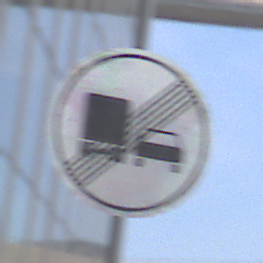
Verkehrszeichen: EndeUeberholverbotKraftfahrzeuge
Umgebung: Outdoor, Urban
Tageszeit: MorningAfternoon
Wetter: PartlyCloudy
Licht: Natural
Jahreszeit: NotSpecified
Kontrast: HighContrast